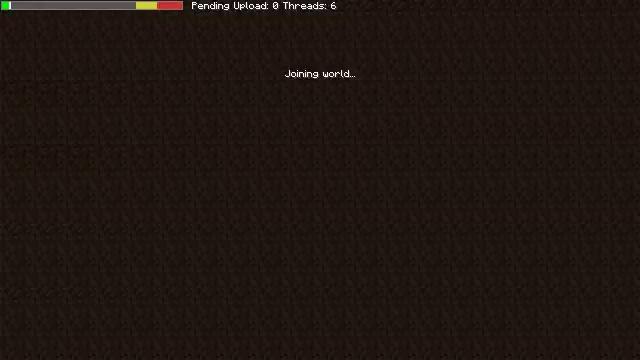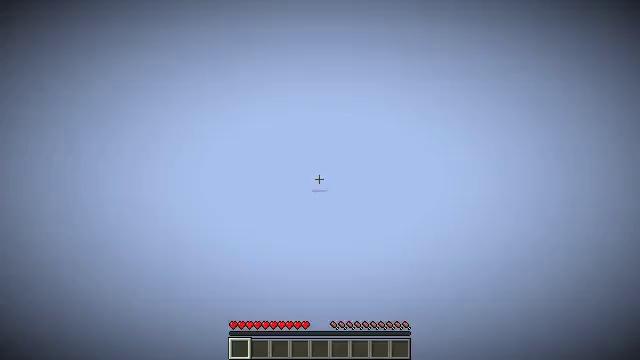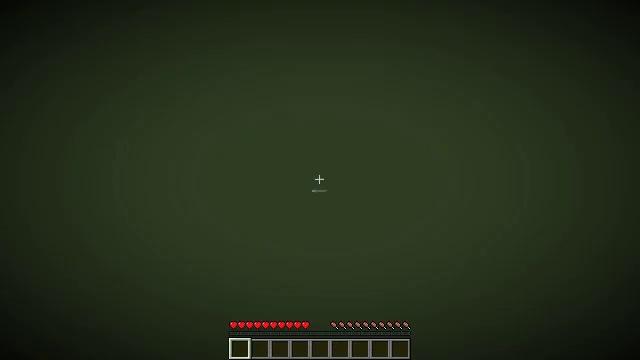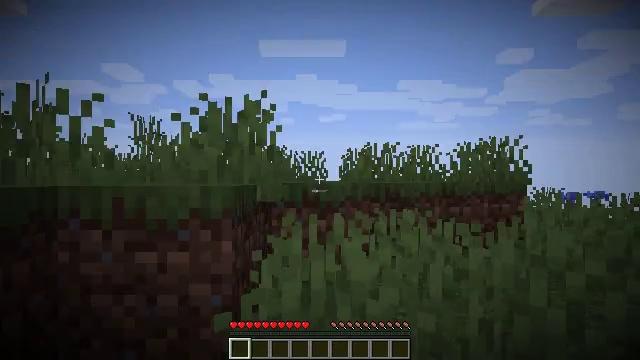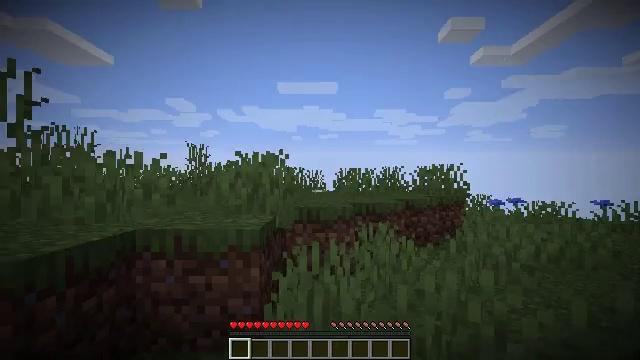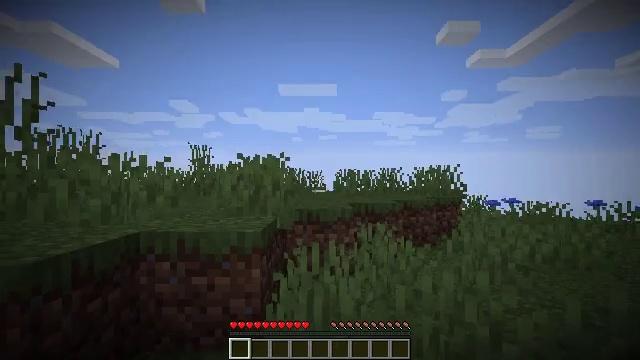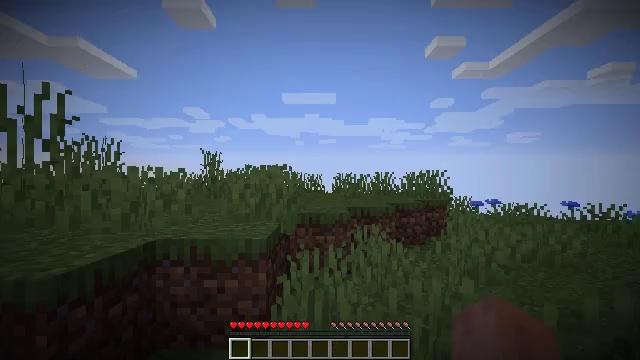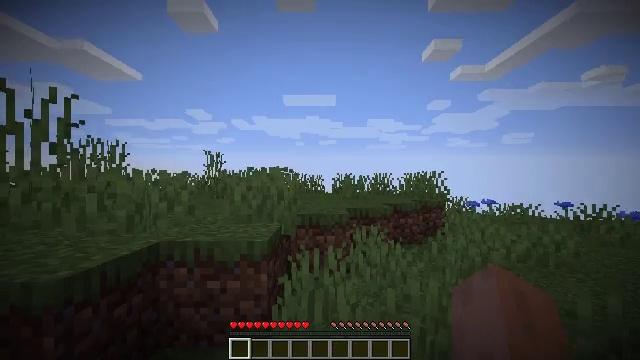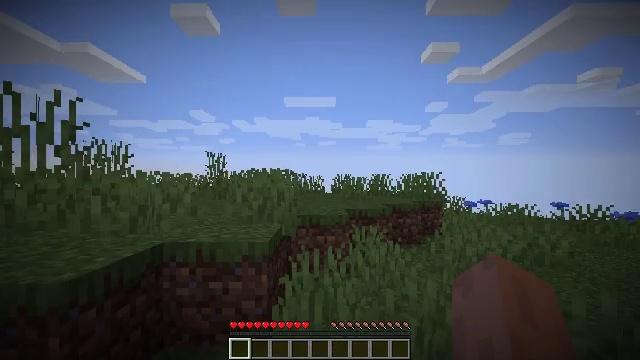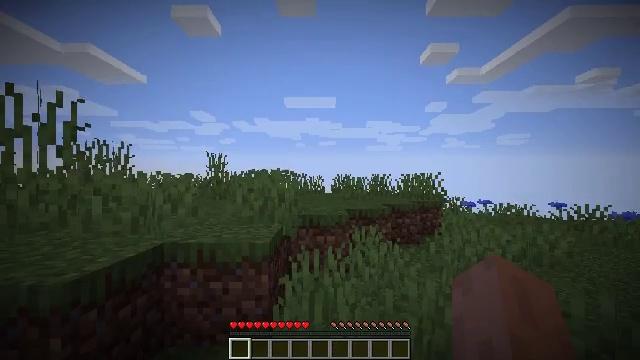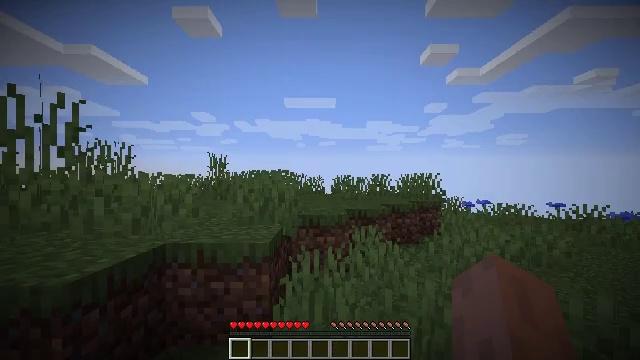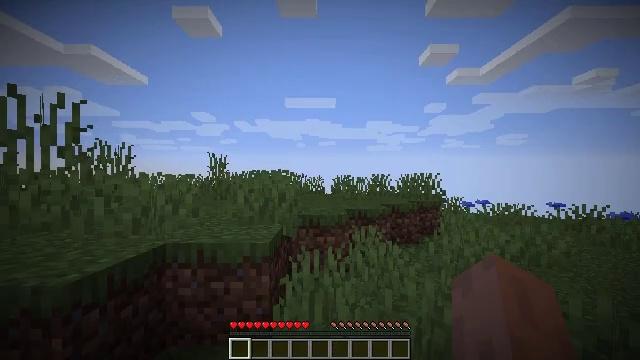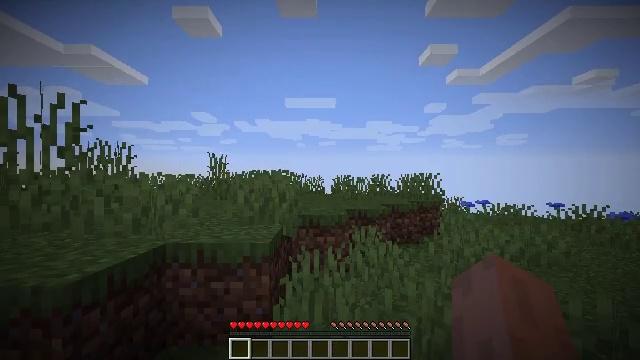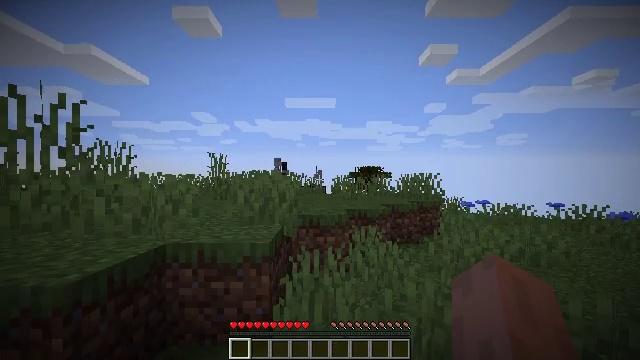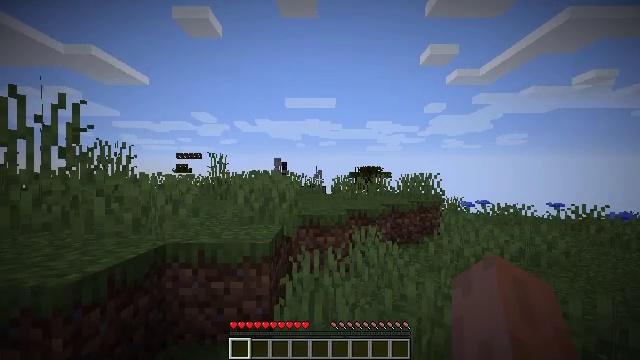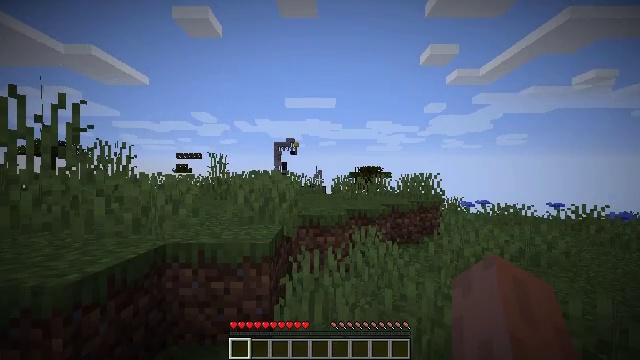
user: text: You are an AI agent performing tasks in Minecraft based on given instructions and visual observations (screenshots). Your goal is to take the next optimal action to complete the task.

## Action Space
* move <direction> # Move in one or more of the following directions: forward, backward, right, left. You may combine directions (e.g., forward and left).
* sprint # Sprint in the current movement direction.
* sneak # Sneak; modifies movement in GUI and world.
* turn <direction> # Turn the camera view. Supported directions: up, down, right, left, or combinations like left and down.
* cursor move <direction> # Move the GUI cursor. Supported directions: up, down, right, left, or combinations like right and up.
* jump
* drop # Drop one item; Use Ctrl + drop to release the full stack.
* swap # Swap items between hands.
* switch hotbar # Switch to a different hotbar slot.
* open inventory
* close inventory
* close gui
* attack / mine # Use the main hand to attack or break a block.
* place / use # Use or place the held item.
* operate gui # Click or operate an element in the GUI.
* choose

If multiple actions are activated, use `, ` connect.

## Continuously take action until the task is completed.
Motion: motion action
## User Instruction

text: Gather oak logs from trees.
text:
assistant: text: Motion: attack / mine
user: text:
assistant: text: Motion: attack / mine
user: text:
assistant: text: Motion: attack / mine
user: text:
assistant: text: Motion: attack / mine
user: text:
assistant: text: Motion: attack / mine
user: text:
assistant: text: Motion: attack / mine
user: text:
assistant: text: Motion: attack / mine
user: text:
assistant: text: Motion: attack / mine
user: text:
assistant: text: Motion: attack / mine
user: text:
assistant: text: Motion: attack / mine
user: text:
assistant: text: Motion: attack / mine
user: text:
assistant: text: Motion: attack / mine
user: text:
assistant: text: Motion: attack / mine
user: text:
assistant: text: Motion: attack / mine
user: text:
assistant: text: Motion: attack / mine
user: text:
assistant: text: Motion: attack / mine
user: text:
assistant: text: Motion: attack / mine
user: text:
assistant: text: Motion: attack / mine
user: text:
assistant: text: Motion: attack / mine
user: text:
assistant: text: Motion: attack / mine
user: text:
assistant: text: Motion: attack / mine
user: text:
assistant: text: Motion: attack / mine
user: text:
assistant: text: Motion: attack / mine
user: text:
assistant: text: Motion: attack / mine
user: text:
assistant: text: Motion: turn right and down, attack / mine
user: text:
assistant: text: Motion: attack / mine
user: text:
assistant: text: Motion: turn right and up, attack / mine
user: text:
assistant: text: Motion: turn right, attack / mine
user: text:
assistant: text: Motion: attack / mine
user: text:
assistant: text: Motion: attack / mine